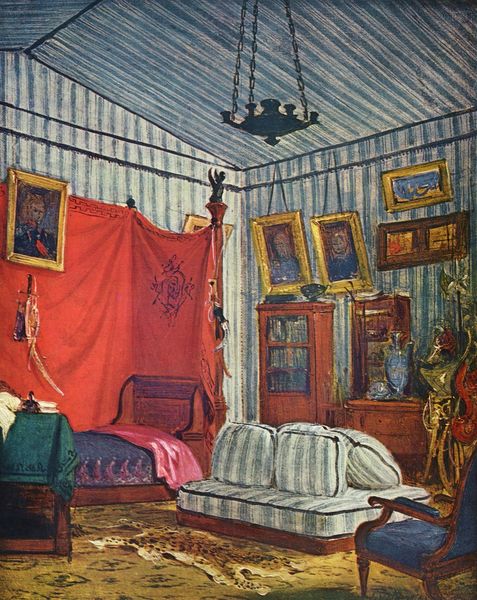
Titel: Schlafgemach des Grafen von Mornay
Künstler: Eugène Delacroix
Standort: Paris
Institution: Musée du Louvre
Schlagwörter: blau, gemälde, weiß, gelb, grün, ocker, blume, braun, bunt, glas, grau, hell, holz, kleider, lampe, paris, raum, schwarz, stuhl, stühle, tisch, zimmer, haus, rot, tier, beige, hochformat, muster, ornament, teppich, regal, wand, rahmen, schale, bild, goldrahmen, innenraum, möbel, portrait, porträt, tischdecke, tischtuch, vorhang, natur, boden, figur, gold, interieur, realismus, sessel, stoff, tücher, decke, leuchte, pflanze, pflanzen, rosa, seide, amphore, keramik, krug, statue, stilleben, vase, fell, bilder, kommode, papier, ruhe, schrank, schreibtisch, sofa, wohnzimmer, armlehne, lehne, kette, farbe, lila, violett, van gogh, kissen, polster, salon, tapete, wohnung, atelier, gestreift, streifen, bett, bettdecke, schublade, kronleuchter, leuchter, vasen, stube, kammer, couch, matratze, chaise, chaiselonge, gefäß, berlin, diwan, lehnstuhl, porträts, schwert, säbel, waffen, ketten, waffe, helm, gefässe, portraits, rüstung, vitrine, kasten, ausstellung, wappen, liege, komode, schubladen, bücherregal, feldherr, löwe, chaiselongue, schränkchen, einrichtung, weltausstellung, glastüren, sitzmöbel, leopard, leopardenfell, zelt, schinkel, vorleger, decken, schränke, tieger, tiger, tigerfell, inneneinrichtung, gepard, figurine, kanapee, recamier, isch, apete, deckke, descke, porträte, tiegerfell, wohnszimmer, zimmr, bolder, kissenvase, krezenleuchter